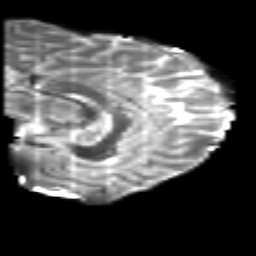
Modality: T2w
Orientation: sagittal
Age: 19
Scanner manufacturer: philips
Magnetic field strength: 3 T
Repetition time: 8.6 s
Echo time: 0.127 s